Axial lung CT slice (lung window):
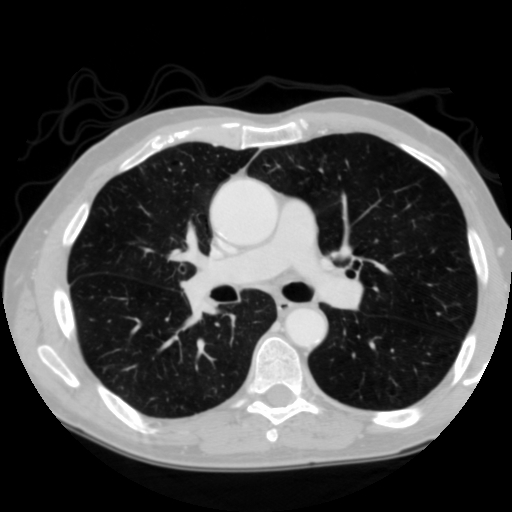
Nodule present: no